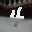
Label: 4